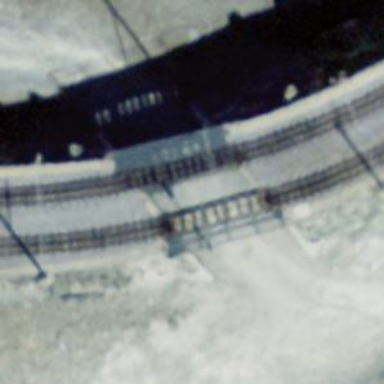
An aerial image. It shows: Narrow-gauge railway bridge with electrified contact line.